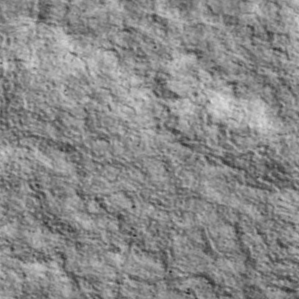
Label: non_frost